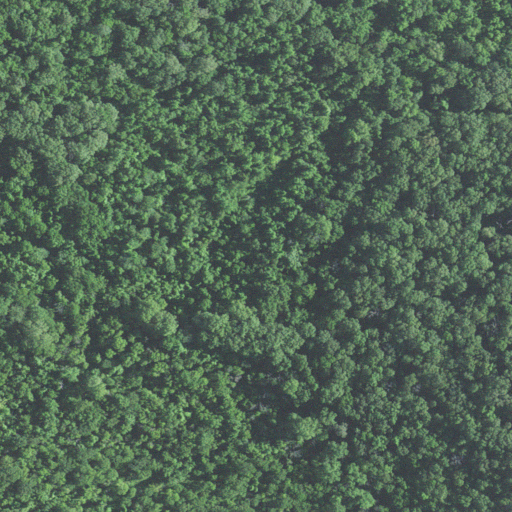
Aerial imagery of valley in Missouri named Gum Hollow containing deciduous forest, woody wetlands, and mixed forest